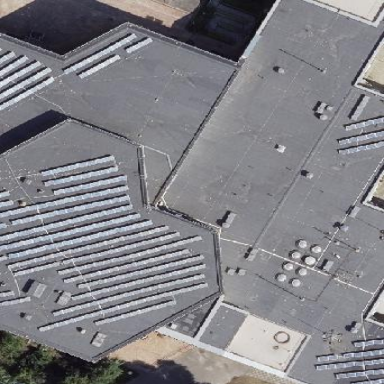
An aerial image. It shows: Part of building with flat roof made of tar paper.